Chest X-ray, AP view. Patient: 24 years old, sex M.
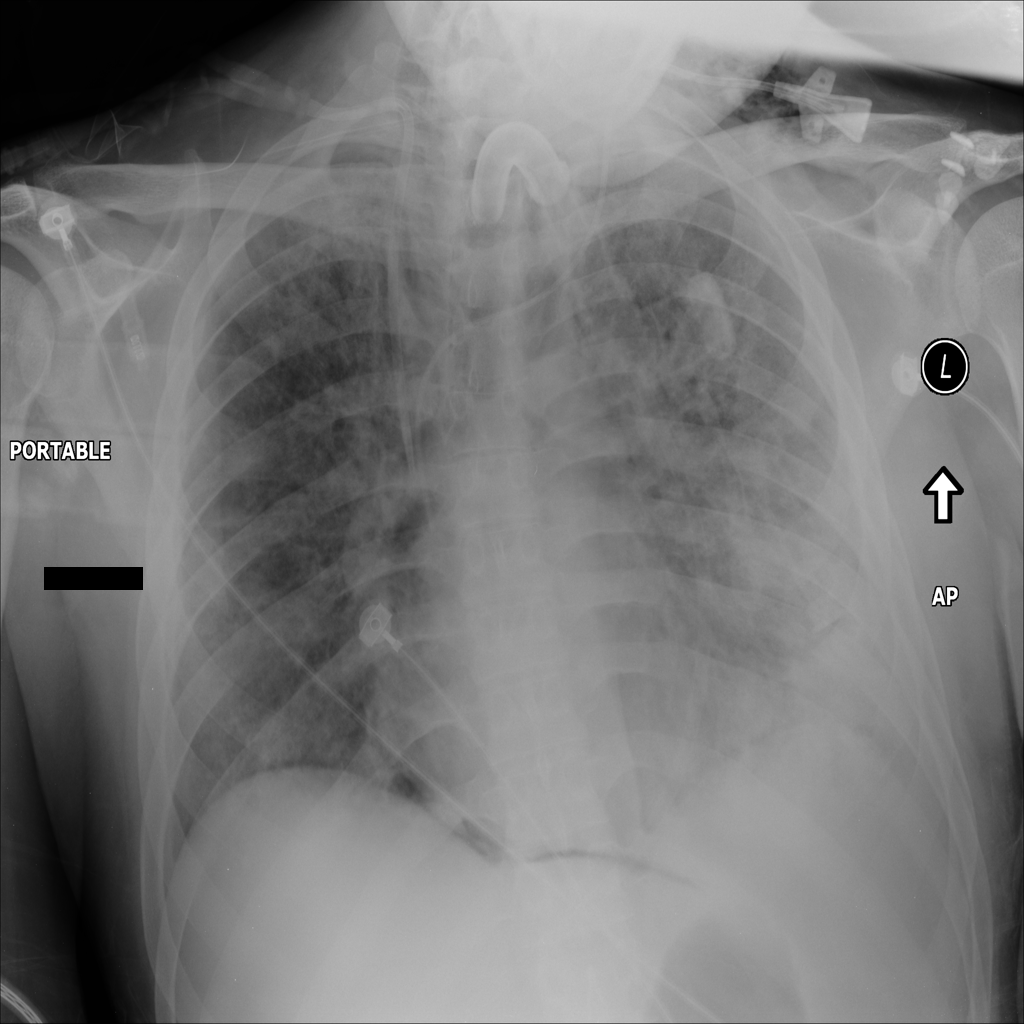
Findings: Effusion, Infiltration